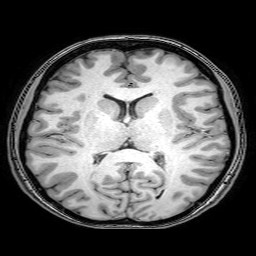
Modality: T1w
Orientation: coronal
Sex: female
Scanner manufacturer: philips
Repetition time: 0.008075 s
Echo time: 0.00369 s